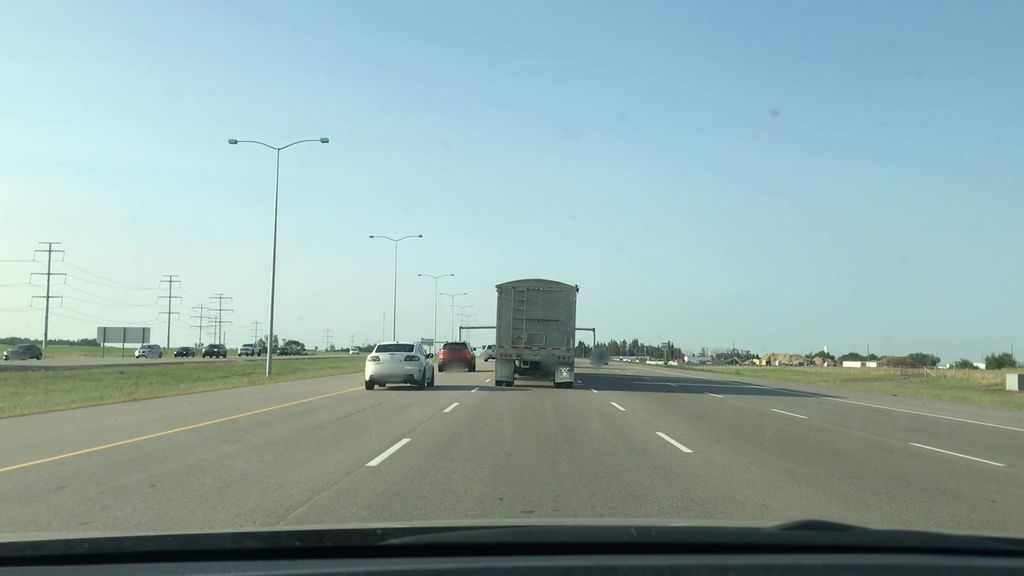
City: edmonton